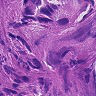
Metastatic tissue present: yes